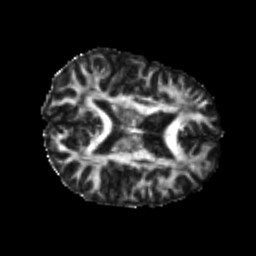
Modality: FA
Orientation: axial
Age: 23
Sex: female
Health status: healthy
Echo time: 0.074 s